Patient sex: M
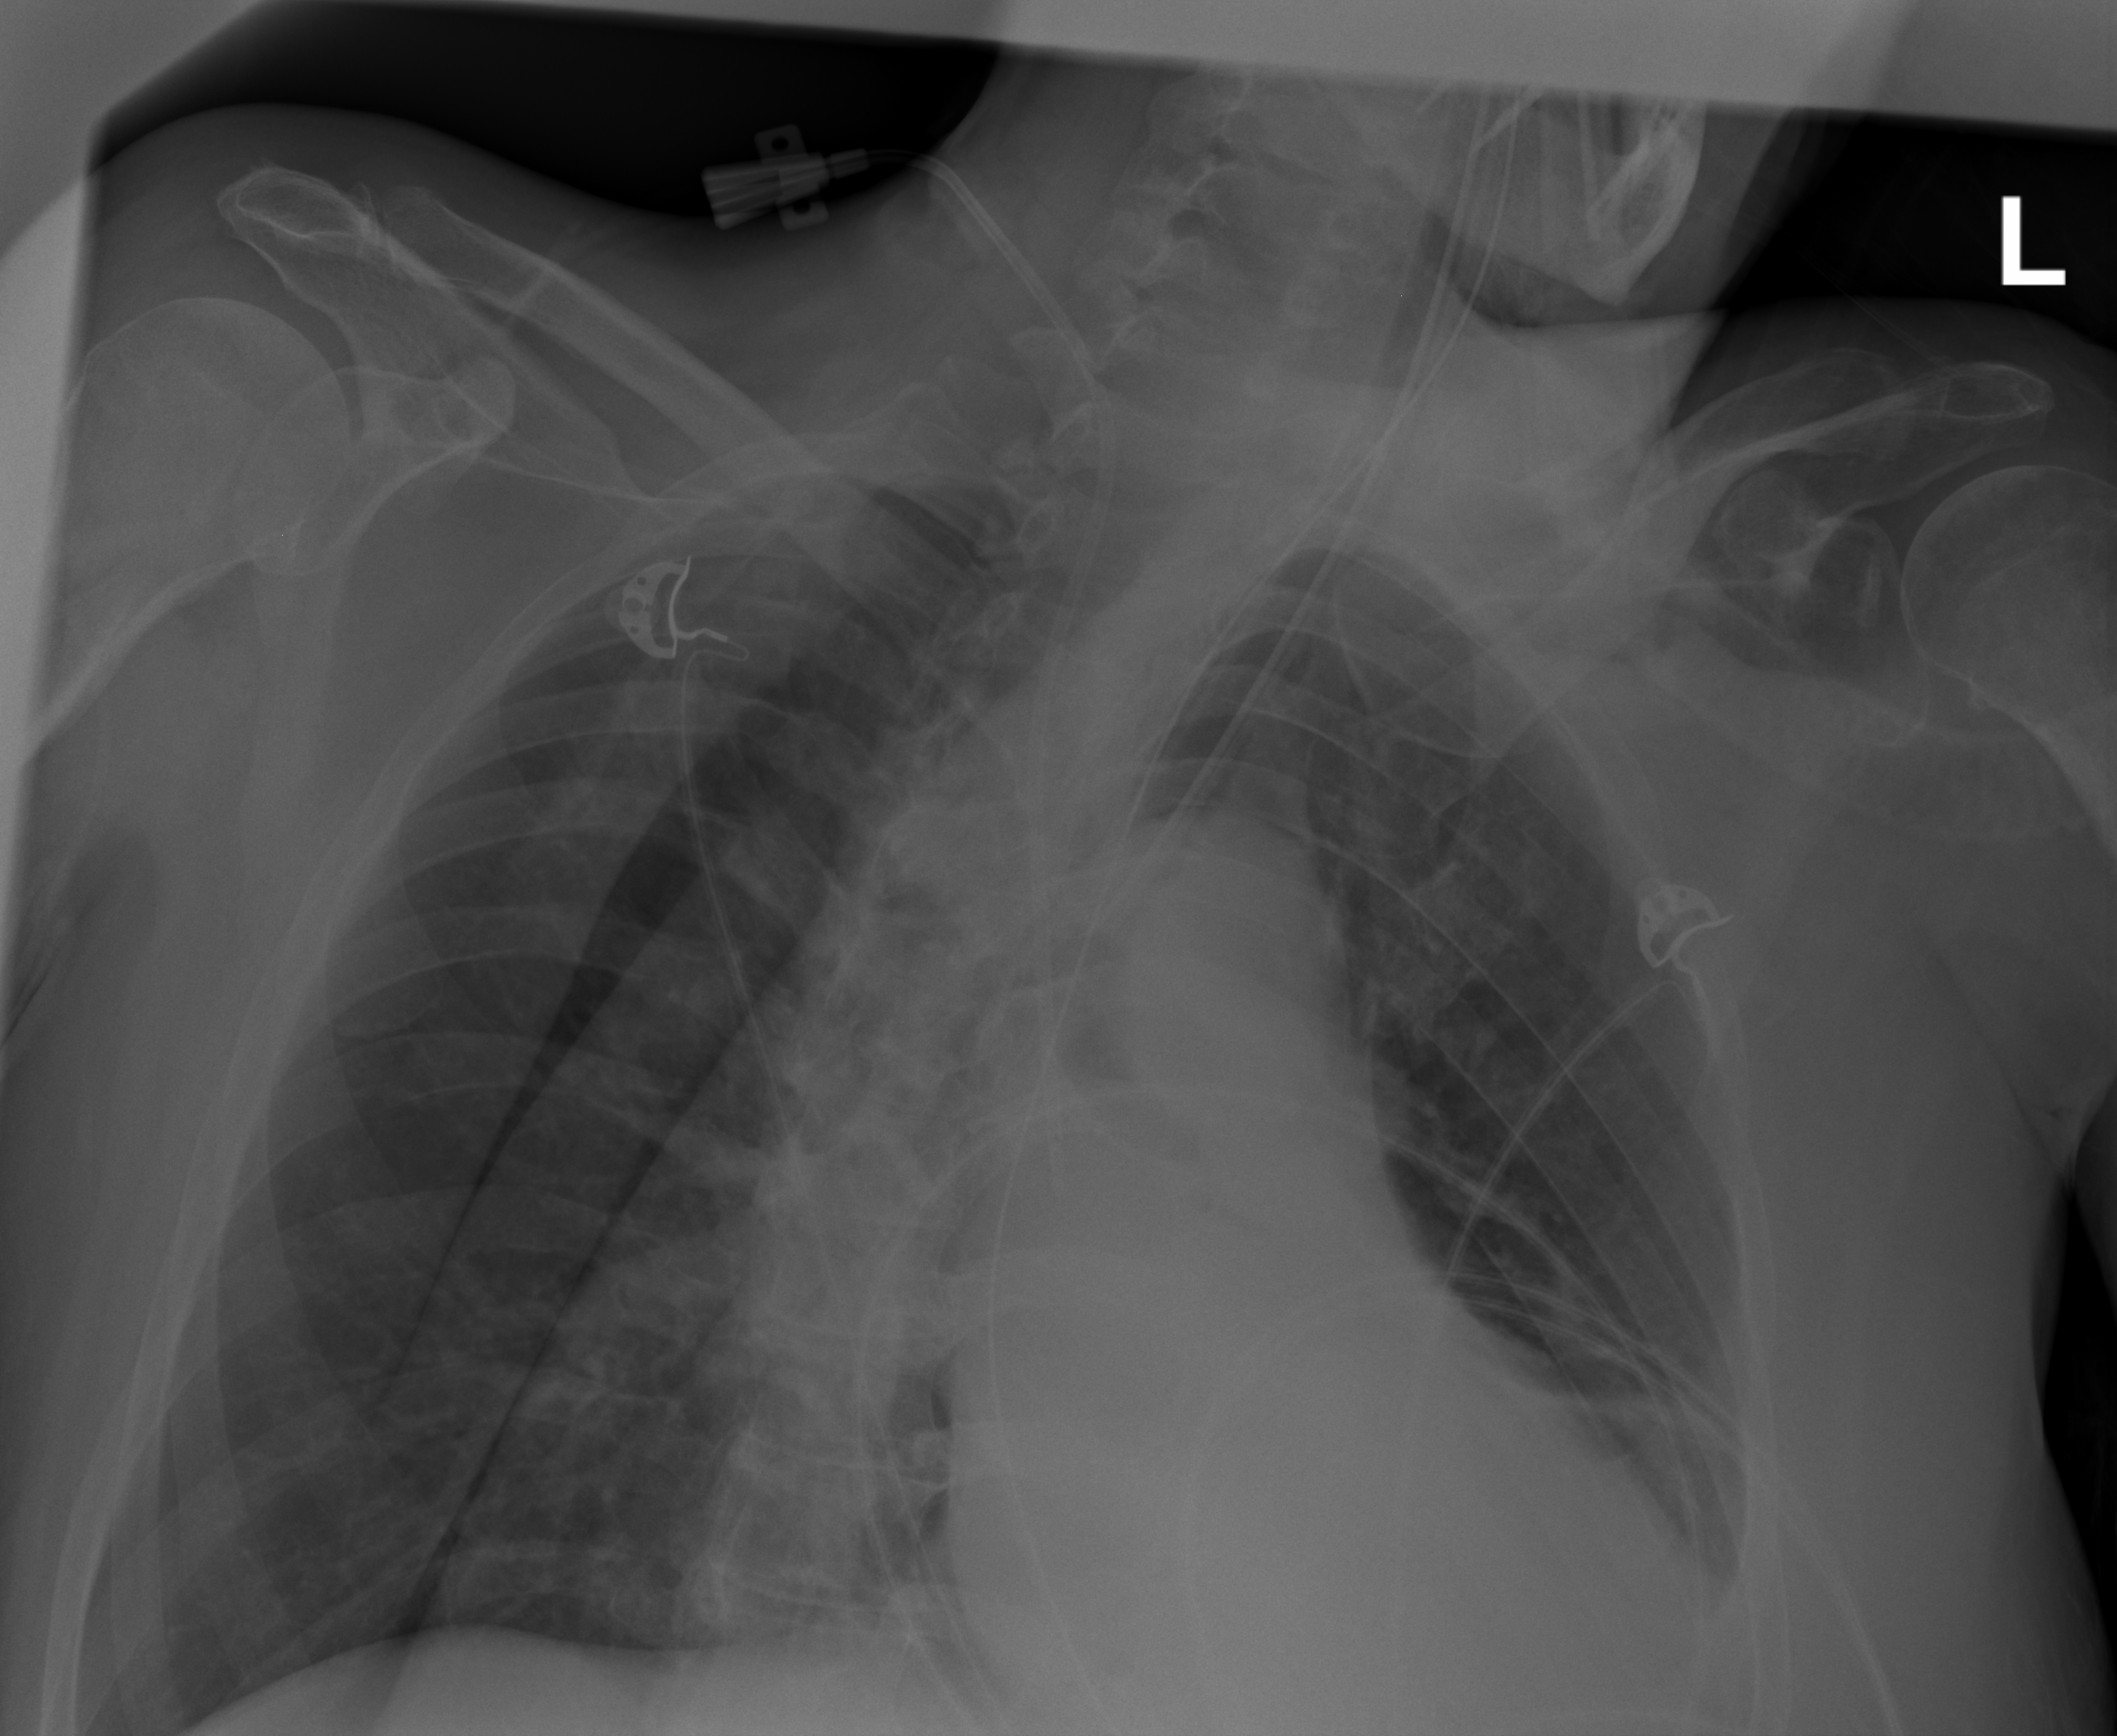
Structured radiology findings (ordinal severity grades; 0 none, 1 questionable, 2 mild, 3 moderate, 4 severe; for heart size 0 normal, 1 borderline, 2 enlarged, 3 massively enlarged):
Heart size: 0
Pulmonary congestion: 0
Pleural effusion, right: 0
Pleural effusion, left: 2
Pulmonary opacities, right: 0
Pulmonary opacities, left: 0
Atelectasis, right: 0
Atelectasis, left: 2